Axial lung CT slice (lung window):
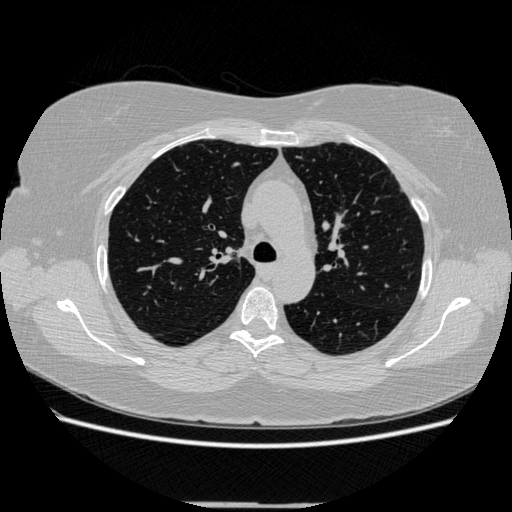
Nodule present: no